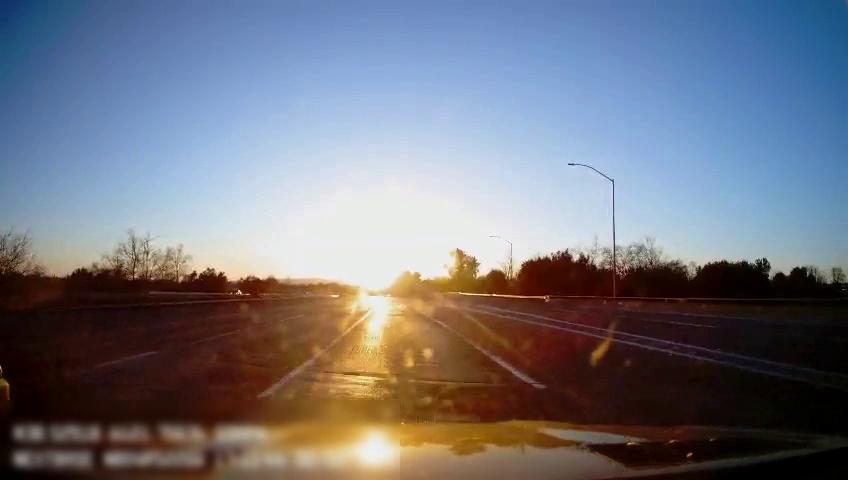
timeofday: Day
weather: Sunny
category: Drivable Space
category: Vehicles | SUV
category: Vehicles | SUV
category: Lanes | Alternate Lane
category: Lanes | Alternate Lane
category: Lanes | Current Lane
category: Lanes | Current Lane
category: Lanes | Alternate Lane
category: Lanes | Alternate Lane
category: Lanes | Alternate Lane
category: Lanes | Alternate Lane